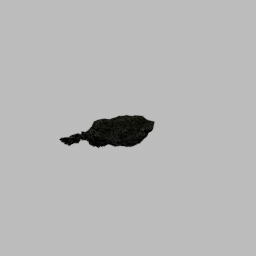
Label: nature